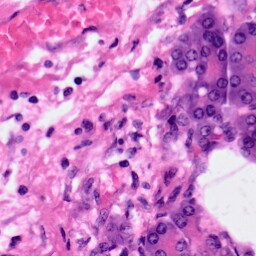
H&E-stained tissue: Pancreatic